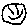
Label: smiley face